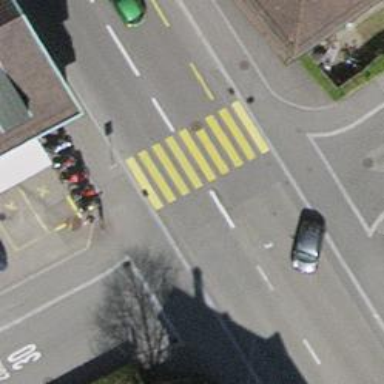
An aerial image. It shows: Zebra crossing on the road.